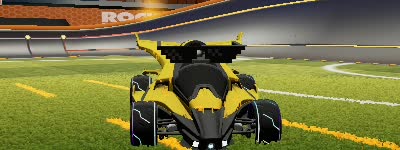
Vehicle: aftershock